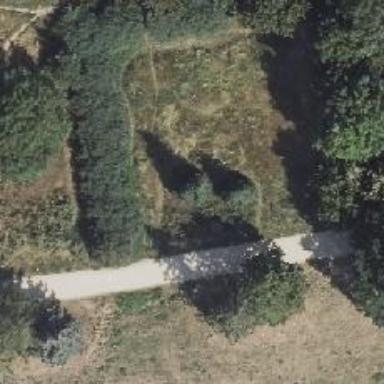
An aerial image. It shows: Evergreen needle-leaved tree.